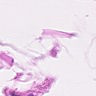
Metastatic tissue present: no